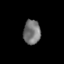
Tissue: skin
Cell type: Others
Senescence score: 0.7434
Nuclear area (px): 408
Mean DAPI intensity: 117.787